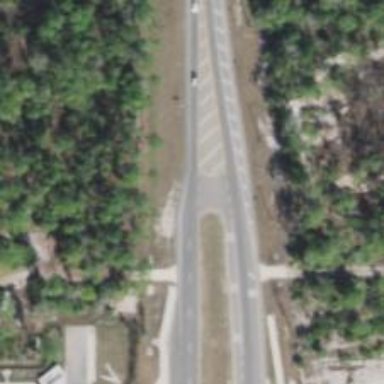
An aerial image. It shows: Asphalt road with secondary link designation.